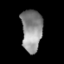
Tissue: lung
Cell type: Endothelial cells
Senescence score: 0.5999
Nuclear area (px): 855
Mean DAPI intensity: 142.267